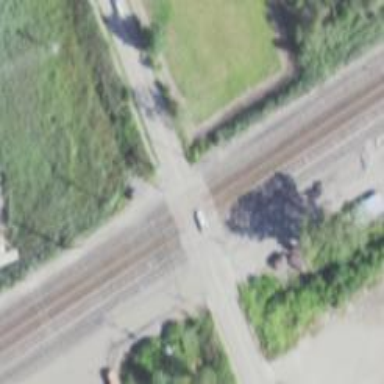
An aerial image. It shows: Tertiary road with asphalt surface and sidewalk on the left.